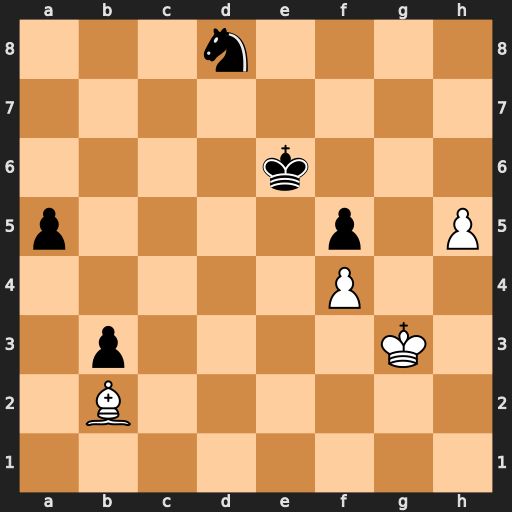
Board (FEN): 3n4/8/4k3/p4p1P/5P2/1p4K1/1B6/8
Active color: w
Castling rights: -
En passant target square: -
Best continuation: h6 a4 h7 Nf7 Kh4 a3 Bxa3